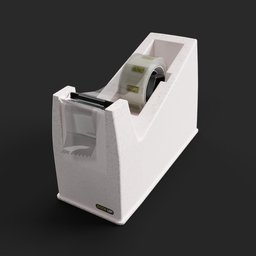
Label: tools